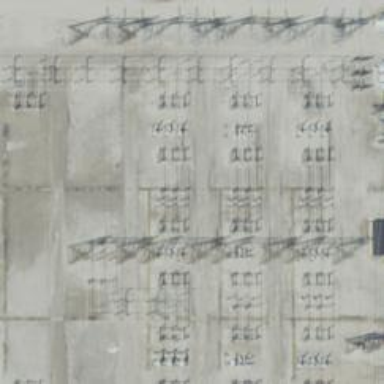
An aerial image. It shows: Switch used for power control.